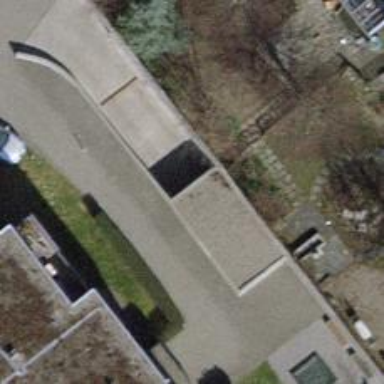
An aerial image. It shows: Parking entrance.